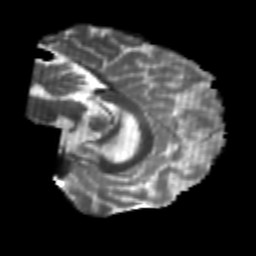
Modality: T2w
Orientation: sagittal
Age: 21
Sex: male
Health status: healthy
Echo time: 0.074 s